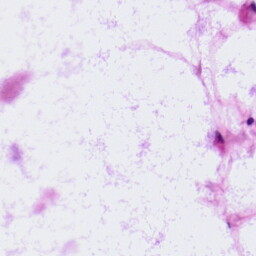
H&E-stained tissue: LymphNode